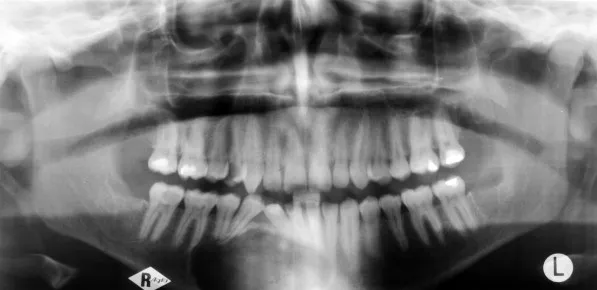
Panoramic radiograph six months after therapy. No root resorption could be observed.
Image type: radiology (x_ray)